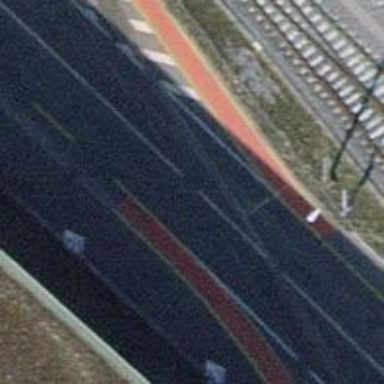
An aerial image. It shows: Level crossing at the railway with full barrier.